Field crop: tomato
Growth stage: 2
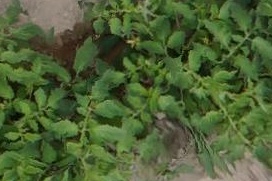
Species: tomato